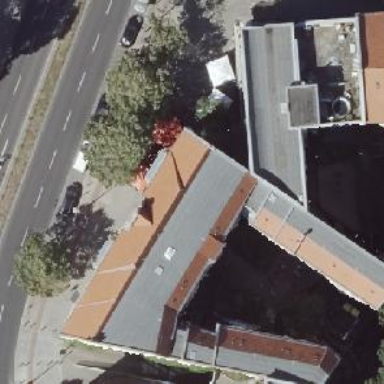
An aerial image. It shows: Restaurant.